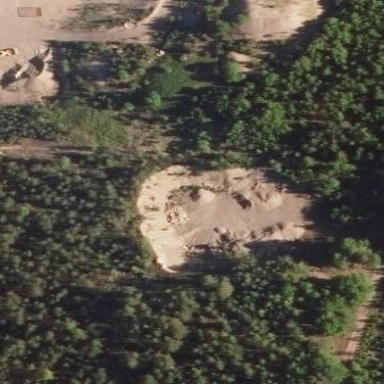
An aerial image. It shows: Quarry area.